Question: I am trying to display a Json TreeView in QML from c++ jsonModel (<URL> in c++ to make the connection between c++ and QML.
this is what's displayed in QML.

'''
TreeView{
id:tree
x: 0
//anchors.fill: parent
width: 335
height: 420
anchors.topMargin: 0
anchors.bottomMargin: 6
anchors.rightMargin: 1287
anchors.bottom: frame.top
anchors.top: parent.top
clip: true
model: qjsonmodel
TableViewColumn{
title:"Defects"
}
}
'''
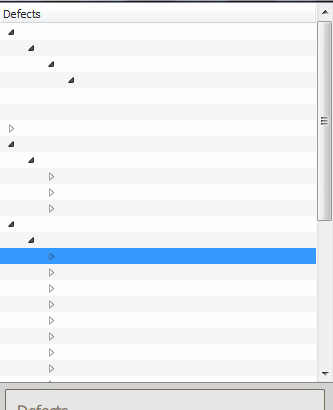
Answer: The problem in your case is that the model has no roles, the solution is to create those roles for it you must make the following changes:
'''
...
class QJsonModel : public QAbstractItemModel
{
Q_OBJECT
public:
explicit QJsonModel(QObject *parent = 0);
~QJsonModel();
enum JsonRoles{
KeyRole = Qt::UserRole + 1000,
ValueRole
};
...
QHash<int, QByteArray> roleNames() const Q_DECL_OVERRIDE;
...
};
'''
'''
...
QVariant QJsonModel::data(const QModelIndex &index, int role) const
{
if (!index.isValid())
return QVariant();
QJsonTreeItem *item = static_cast<QJsonTreeItem*>(index.internalPointer());
if (role == Qt::DisplayRole) {
if (index.column() == 0)
return QString("%1").arg(item->key());
if (index.column() == 1)
return QString("%1").arg(item->value());
}
else if (role == KeyRole) {
return QString("%1").arg(item->key());
}
else if(role == ValueRole){
return QString("%1").arg(item->value());
}
return QVariant();
}
...
QHash<int, QByteArray> QJsonModel::roleNames() const
{
QHash<int, QByteArray> roles;
roles[KeyRole] = "keyData";
roles[ValueRole] = "valueData";
return roles;
}
...
'''
*.qml
'''
import QtQuick 2.9
import QtQuick.Window 2.2
import QtQuick.Controls 1.4
Window {
visible: true
width: 640
height: 480
title: qsTr("Hello World")
TreeView{
anchors.fill: parent
model: qjsonmodel
TableViewColumn{
title:"Key"
role: "keyData"
}
TableViewColumn{
title:"Role"
role: "valueData"
}
}
}
'''
<URL>